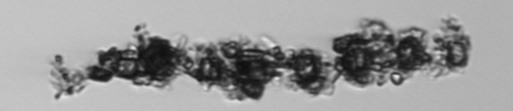
Label: Thalassiosira_TAG_external_detritus